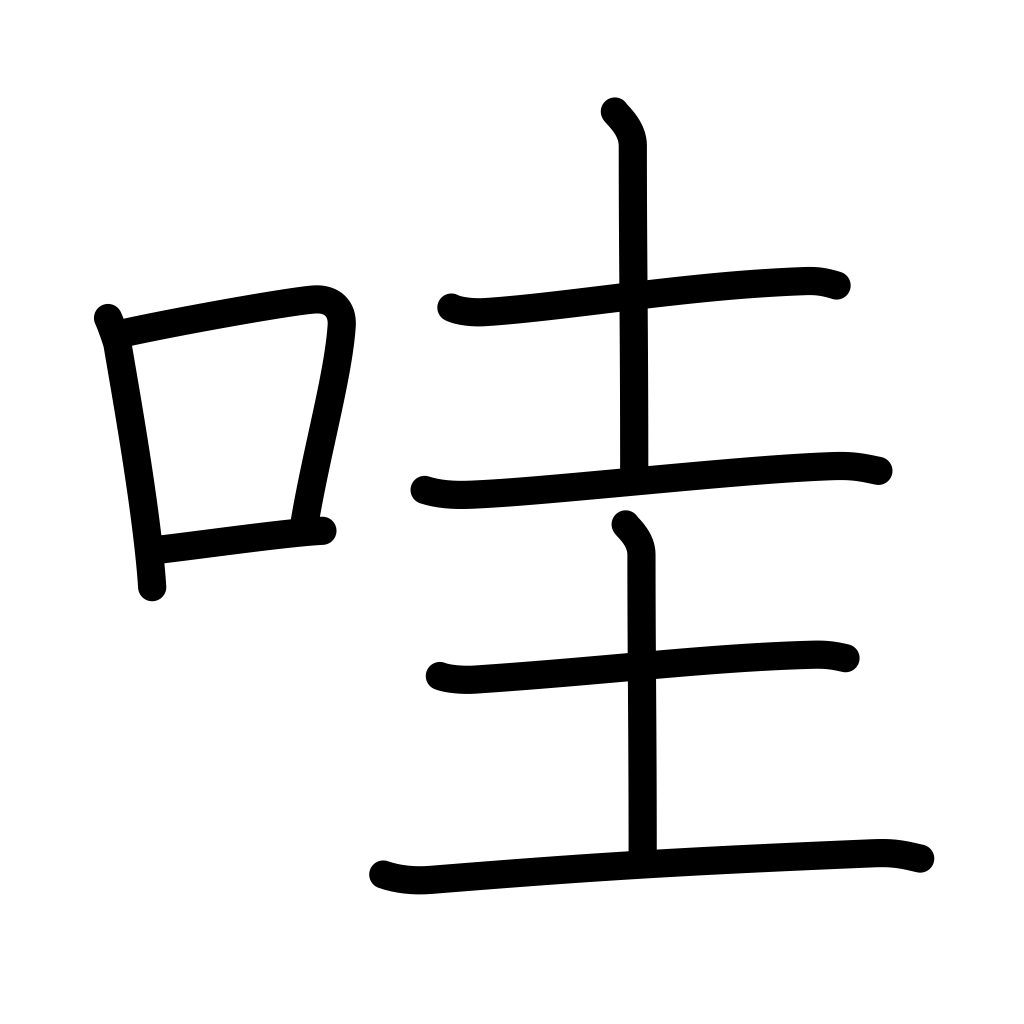
Meaning: fawning child's voice, laughing child's voice